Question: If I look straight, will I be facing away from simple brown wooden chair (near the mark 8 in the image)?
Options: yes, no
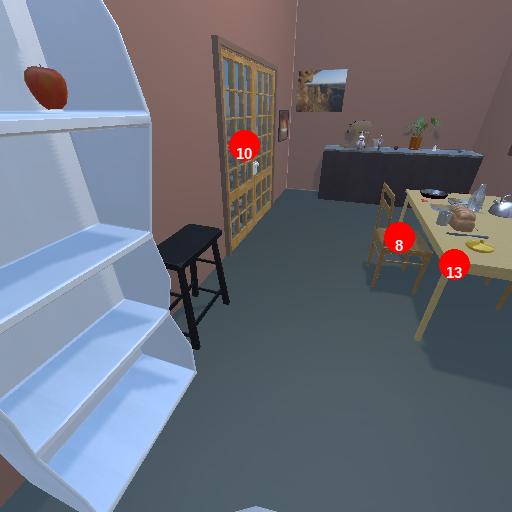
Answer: yes